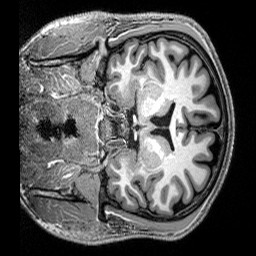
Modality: T1w
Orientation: coronal
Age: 26
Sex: male
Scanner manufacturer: siemens
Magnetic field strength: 3 T
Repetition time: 2.8 s
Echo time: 0.00212 s